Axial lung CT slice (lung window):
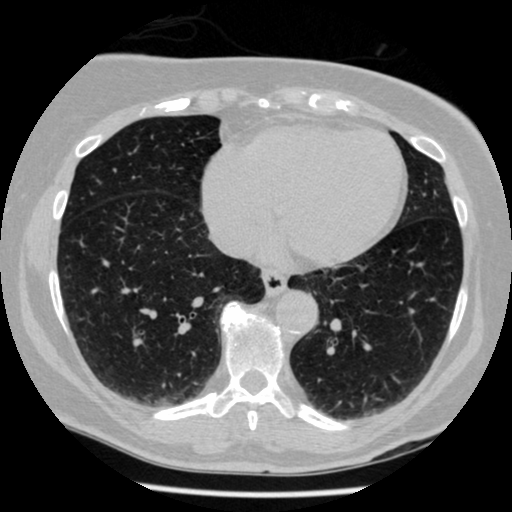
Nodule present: no